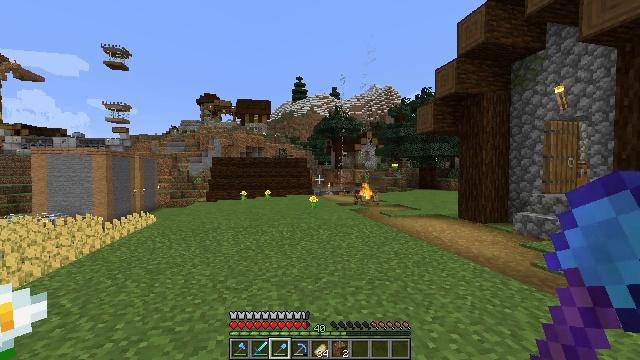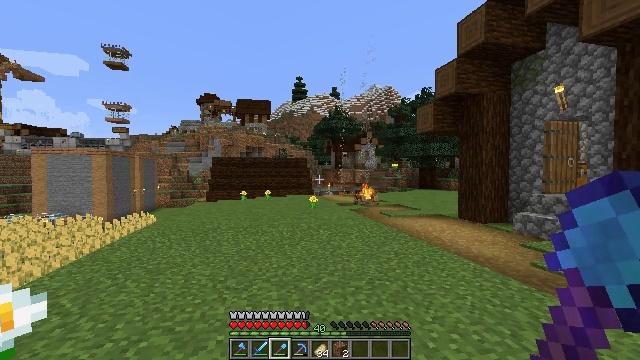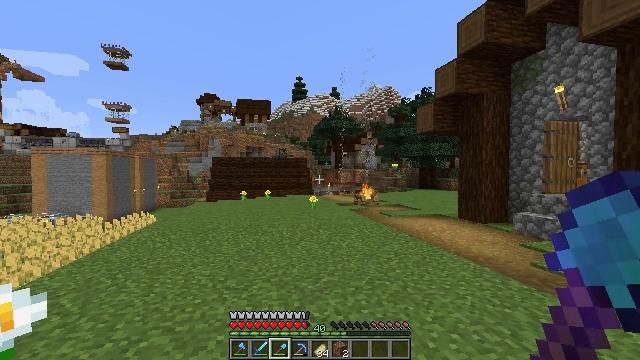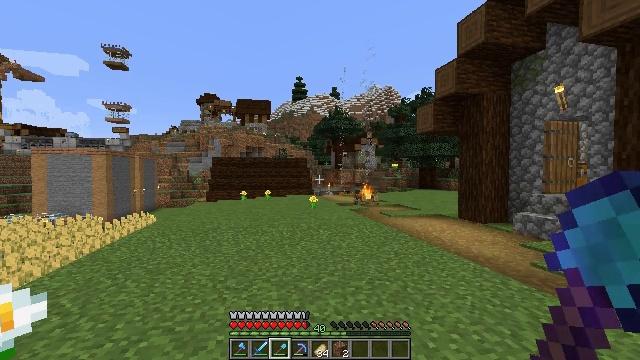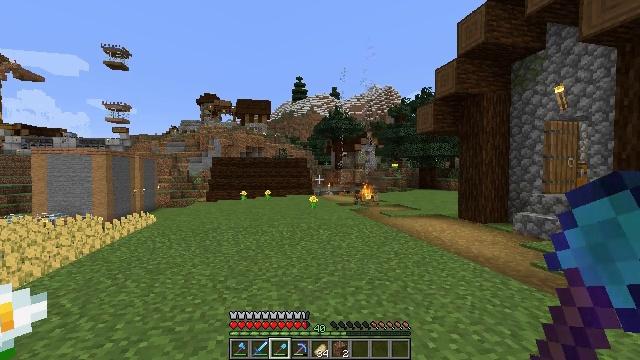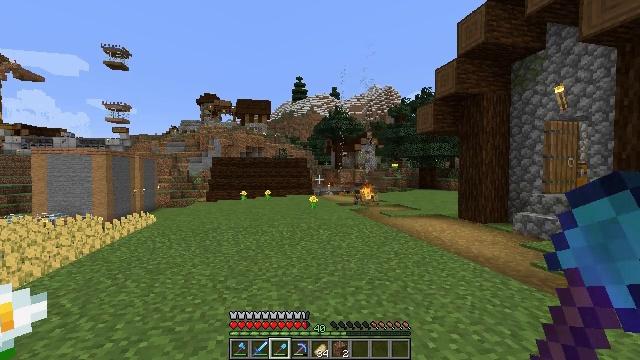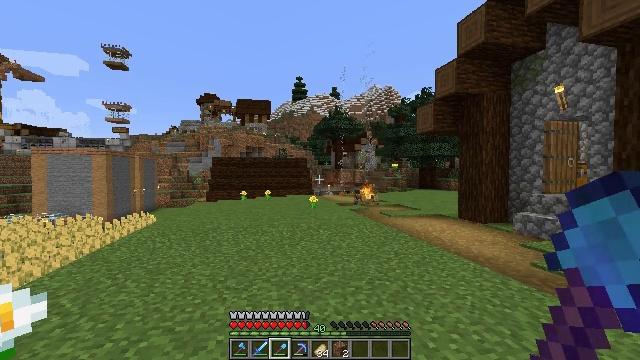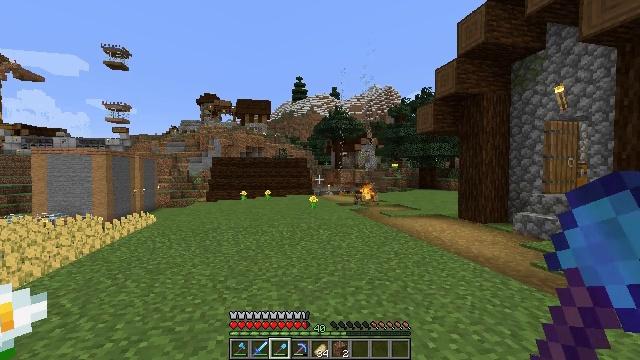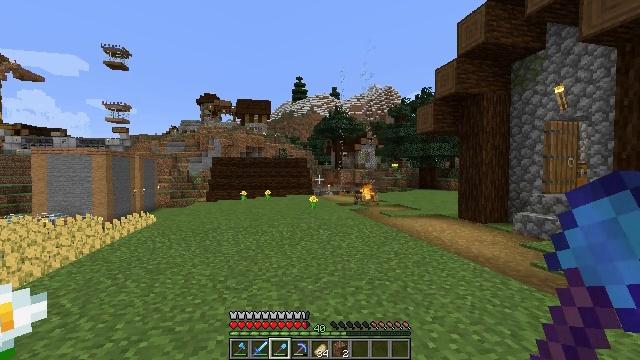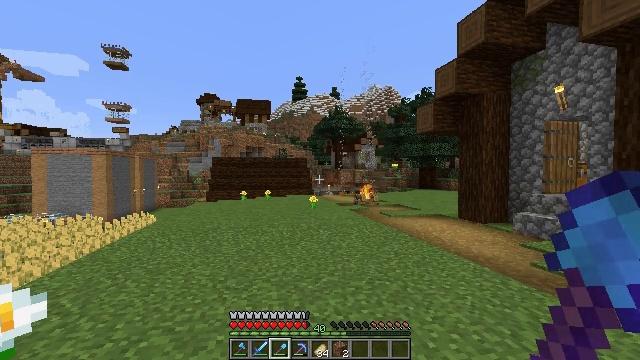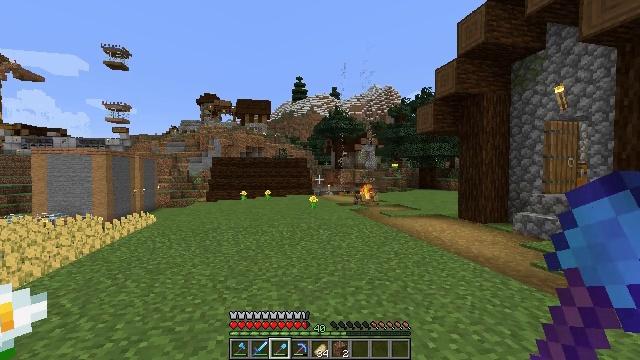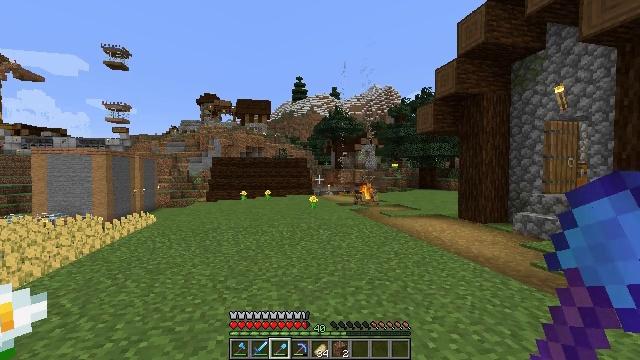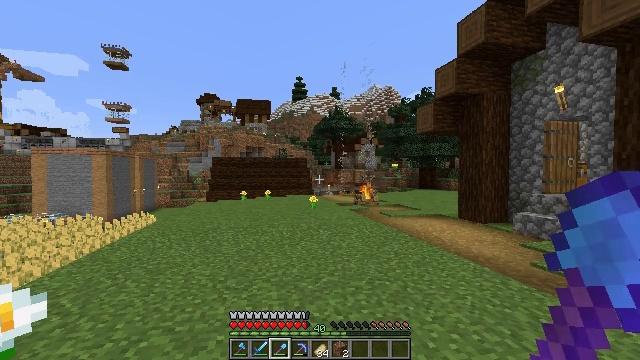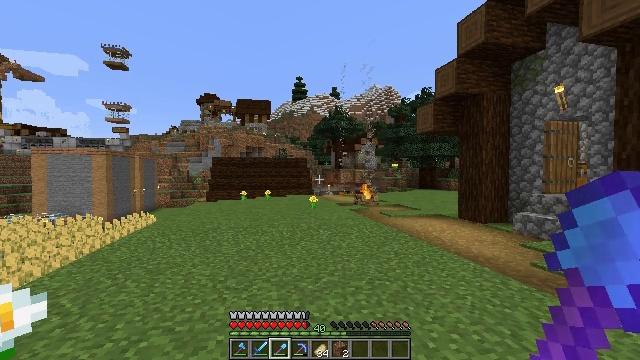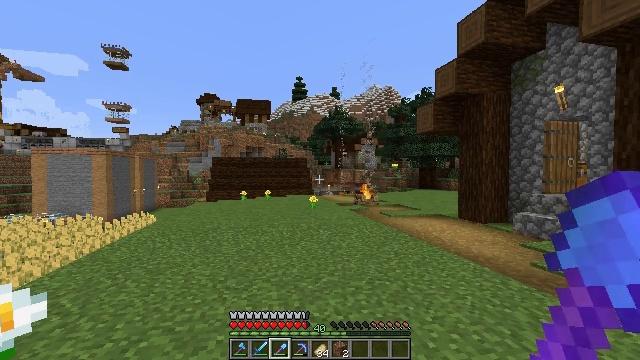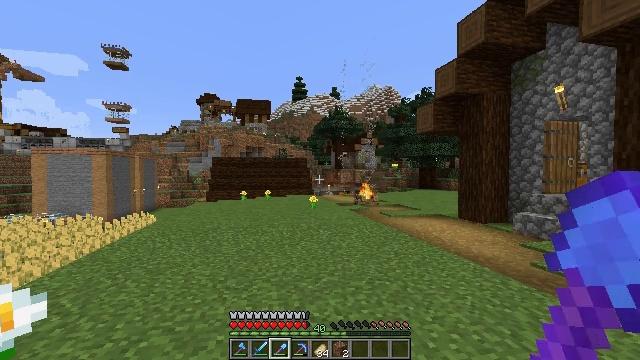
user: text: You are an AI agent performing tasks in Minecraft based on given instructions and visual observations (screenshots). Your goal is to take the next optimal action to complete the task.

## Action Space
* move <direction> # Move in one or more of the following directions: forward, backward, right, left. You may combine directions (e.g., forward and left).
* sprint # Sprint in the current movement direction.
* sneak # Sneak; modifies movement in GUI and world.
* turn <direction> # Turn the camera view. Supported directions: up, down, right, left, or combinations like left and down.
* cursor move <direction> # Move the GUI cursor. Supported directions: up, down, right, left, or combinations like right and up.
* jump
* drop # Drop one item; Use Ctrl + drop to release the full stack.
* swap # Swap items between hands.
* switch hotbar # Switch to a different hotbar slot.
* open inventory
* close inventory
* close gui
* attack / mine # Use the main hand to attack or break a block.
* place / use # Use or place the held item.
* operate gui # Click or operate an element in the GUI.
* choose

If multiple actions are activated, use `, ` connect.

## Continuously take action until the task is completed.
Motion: motion action
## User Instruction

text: Gather wheat by left-clicking on it.
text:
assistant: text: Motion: no_op
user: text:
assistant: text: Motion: no_op
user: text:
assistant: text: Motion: no_op
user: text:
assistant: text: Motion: no_op
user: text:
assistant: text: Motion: no_op
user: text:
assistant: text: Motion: no_op
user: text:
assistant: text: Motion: no_op
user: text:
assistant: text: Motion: no_op
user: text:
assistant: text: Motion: no_op
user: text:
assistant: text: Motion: no_op
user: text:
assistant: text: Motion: no_op
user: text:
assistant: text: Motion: no_op
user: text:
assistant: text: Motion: no_op
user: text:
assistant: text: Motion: no_op
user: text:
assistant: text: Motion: no_op
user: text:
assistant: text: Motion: no_op
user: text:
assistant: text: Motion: no_op
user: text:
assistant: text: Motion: no_op
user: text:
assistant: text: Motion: no_op
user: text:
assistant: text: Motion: no_op
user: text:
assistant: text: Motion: no_op
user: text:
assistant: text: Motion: no_op
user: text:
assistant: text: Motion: no_op
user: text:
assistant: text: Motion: no_op
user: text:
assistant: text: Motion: no_op
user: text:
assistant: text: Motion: no_op
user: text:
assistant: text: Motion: no_op
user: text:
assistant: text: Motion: no_op
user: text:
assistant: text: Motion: no_op
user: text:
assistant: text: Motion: no_op